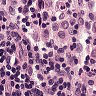
Metastatic tissue present: no